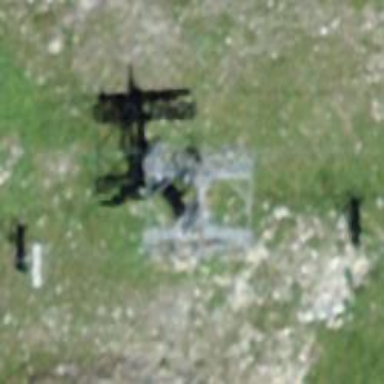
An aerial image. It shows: Pylon for aerialway.